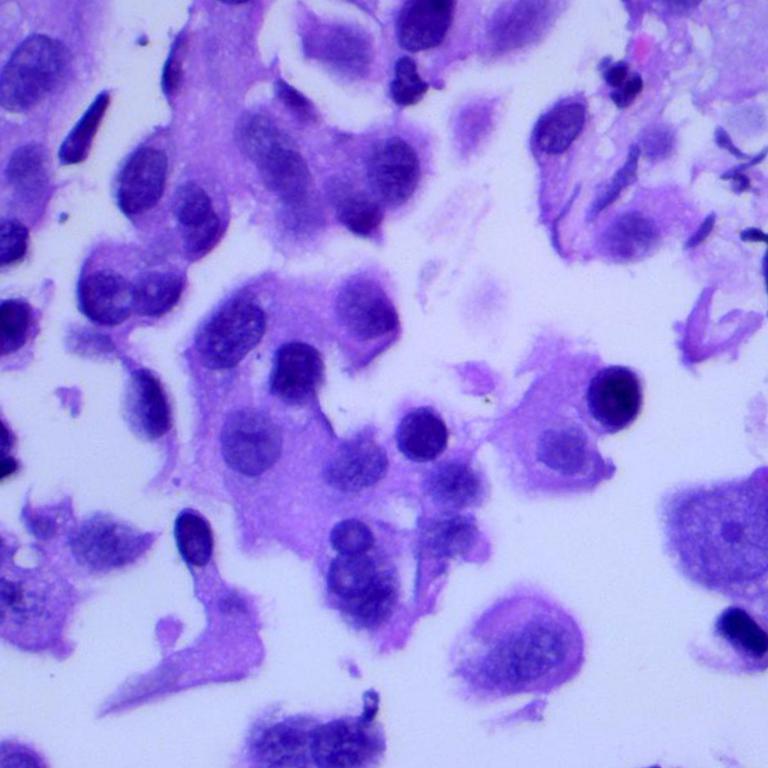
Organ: lung
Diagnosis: adenocarcinomas